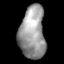
Tissue: skin
Cell type: Epithelial cells
Senescence score: 0.8202
Nuclear area (px): 1321
Mean DAPI intensity: 153.394